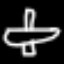
Label: airplane